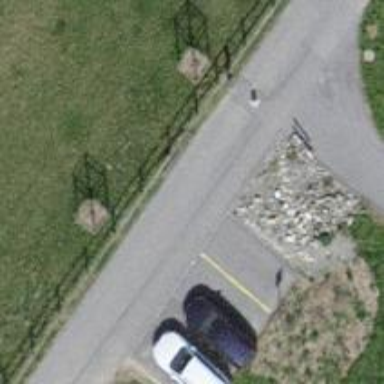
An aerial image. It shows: Bollard.